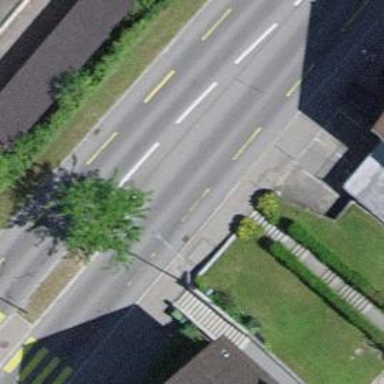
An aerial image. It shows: Secondary road with advisory cycle lane.